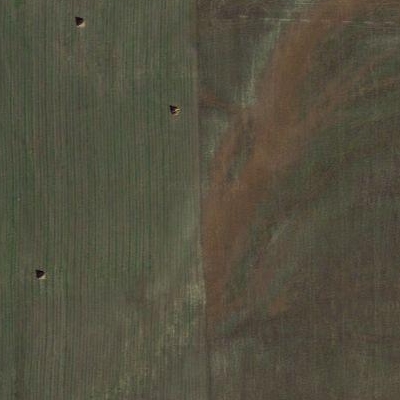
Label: bField